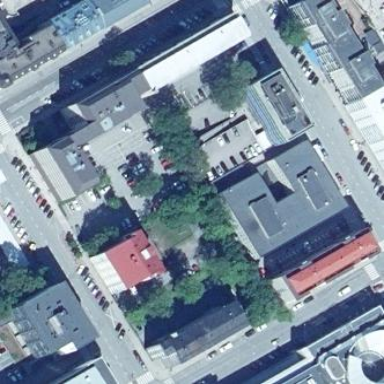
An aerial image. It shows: View of city block.